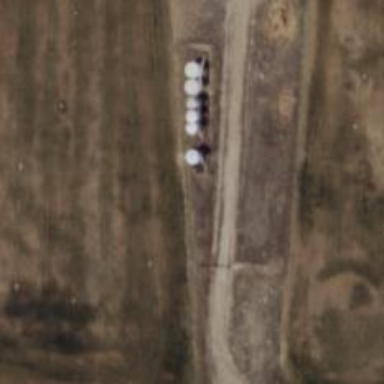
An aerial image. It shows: Storage tank with man-made structure.